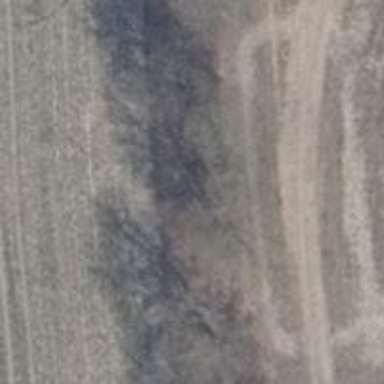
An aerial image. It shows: Row of trees in natural setting.